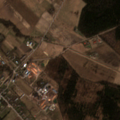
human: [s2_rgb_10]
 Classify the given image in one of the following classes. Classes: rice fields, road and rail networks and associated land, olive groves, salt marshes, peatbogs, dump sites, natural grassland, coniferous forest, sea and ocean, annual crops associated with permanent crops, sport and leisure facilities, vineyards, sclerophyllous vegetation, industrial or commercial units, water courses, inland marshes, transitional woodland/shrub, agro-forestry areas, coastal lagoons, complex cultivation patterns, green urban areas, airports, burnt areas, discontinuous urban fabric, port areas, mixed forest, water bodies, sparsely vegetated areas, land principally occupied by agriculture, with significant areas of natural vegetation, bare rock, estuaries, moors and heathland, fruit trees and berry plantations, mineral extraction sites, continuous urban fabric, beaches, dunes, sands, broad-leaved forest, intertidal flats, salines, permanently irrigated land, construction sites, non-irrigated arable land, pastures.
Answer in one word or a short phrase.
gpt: discontinuous urban fabric, non-irrigated arable land, pastures, complex cultivation patterns, coniferous forest, transitional woodland/shrub